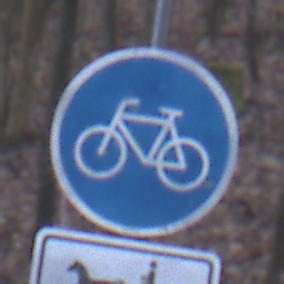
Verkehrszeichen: Radweg
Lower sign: MehrspurigeFahrzeugeFrei9
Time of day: MorningAfternoon
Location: Outdoor (Nature)
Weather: Overcast
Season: Winter
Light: Natural